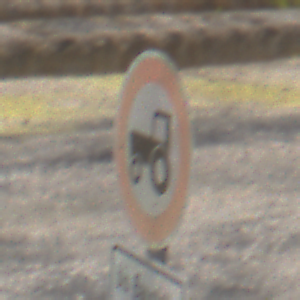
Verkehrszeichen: VerbotKraftfahrzeugeZuegeNichtSchneller25
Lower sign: SonstigeFahrzeugePersonengruppenFrei2
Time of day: Midday
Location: Outdoor (Nature)
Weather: Clear
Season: Summer
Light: Natural